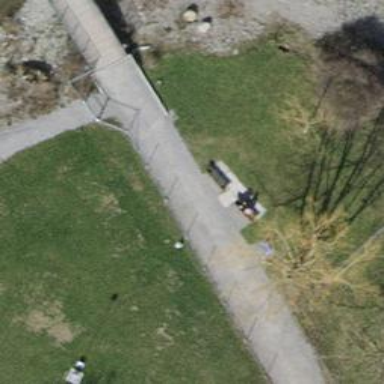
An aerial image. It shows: Brown bench in the vicinity.